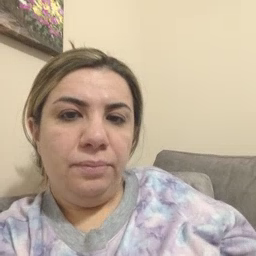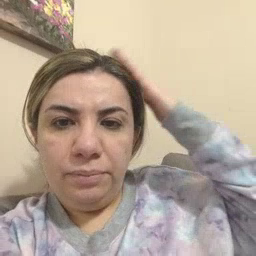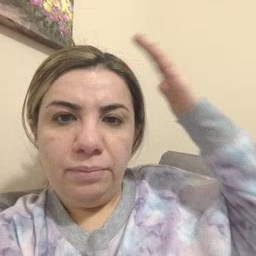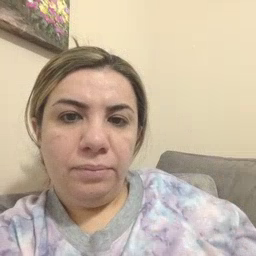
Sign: hat